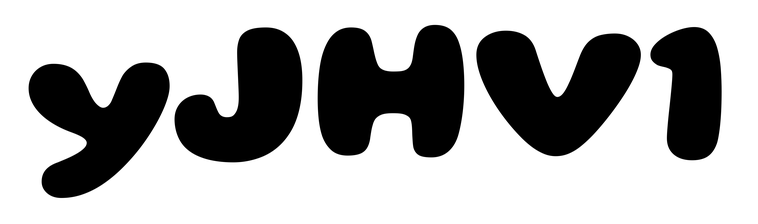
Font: Gluten_ExtraBold